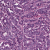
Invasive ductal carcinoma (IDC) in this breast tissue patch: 1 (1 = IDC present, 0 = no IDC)